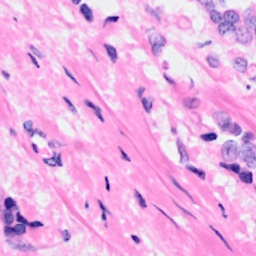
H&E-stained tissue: Breast